This plot shows a bearing's acceleration signal over time (raw waveform). Determine the bearing's health state. Answer with exactly one of: normal, inner_race, outer_race, ball.
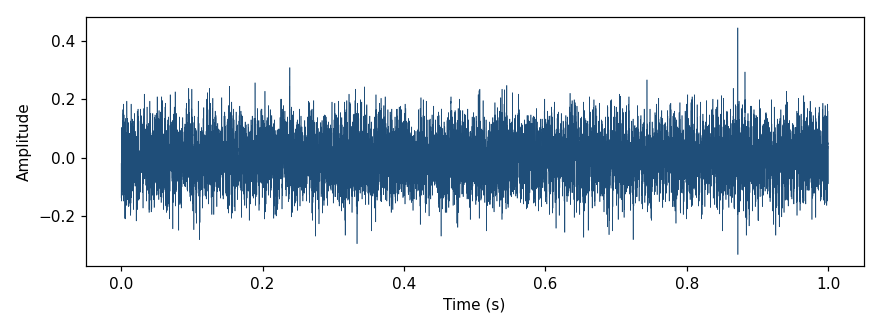
Answer: outer_race